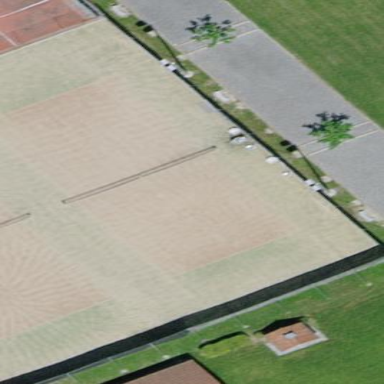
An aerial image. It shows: Tennis court in leisure pitch.